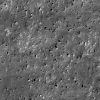
Atmospheric dust classification: not_dusty